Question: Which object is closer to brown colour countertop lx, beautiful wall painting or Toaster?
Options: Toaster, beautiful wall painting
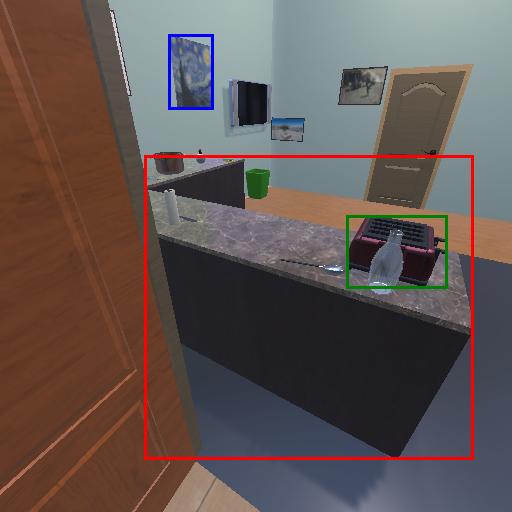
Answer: Toaster